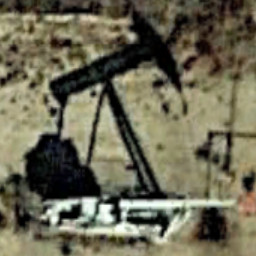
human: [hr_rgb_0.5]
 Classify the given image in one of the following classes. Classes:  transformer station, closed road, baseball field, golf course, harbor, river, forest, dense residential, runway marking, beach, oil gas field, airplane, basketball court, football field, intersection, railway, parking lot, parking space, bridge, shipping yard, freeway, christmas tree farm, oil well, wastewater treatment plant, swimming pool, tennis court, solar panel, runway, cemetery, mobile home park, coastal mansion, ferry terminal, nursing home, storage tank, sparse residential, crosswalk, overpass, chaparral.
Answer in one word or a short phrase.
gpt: oil well